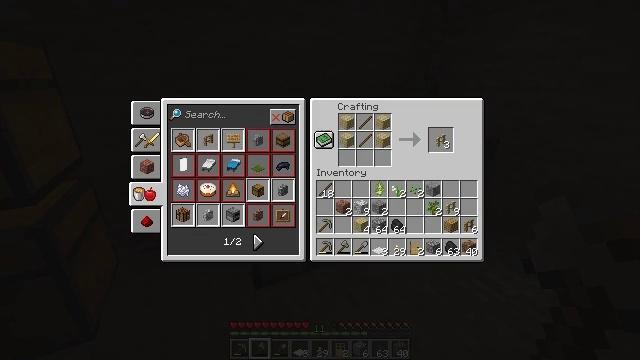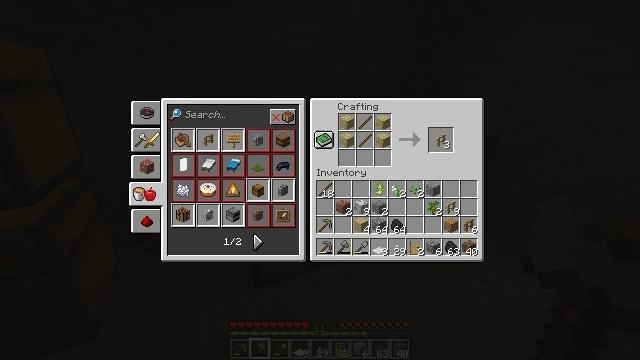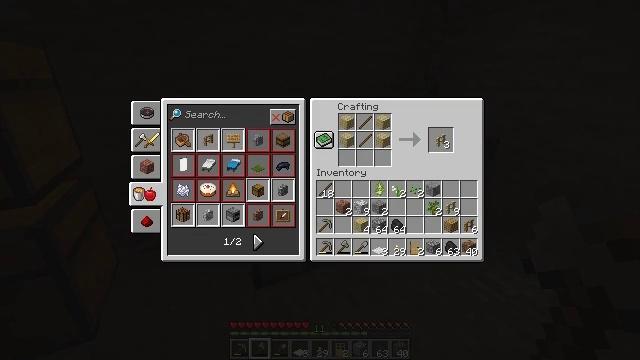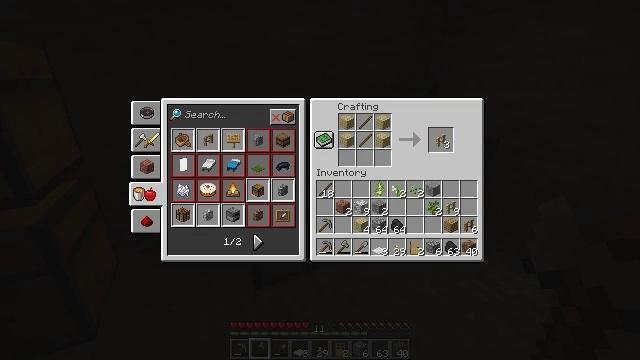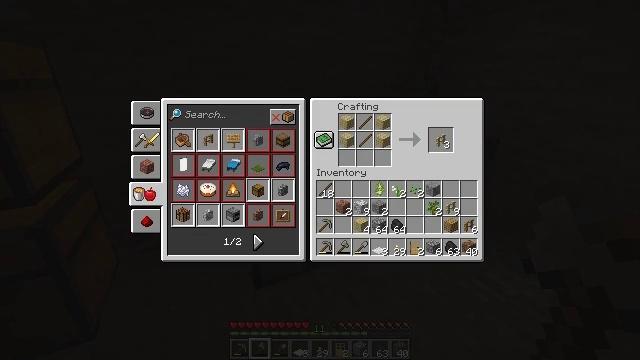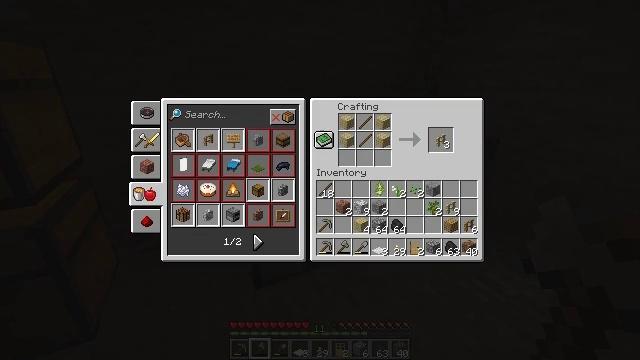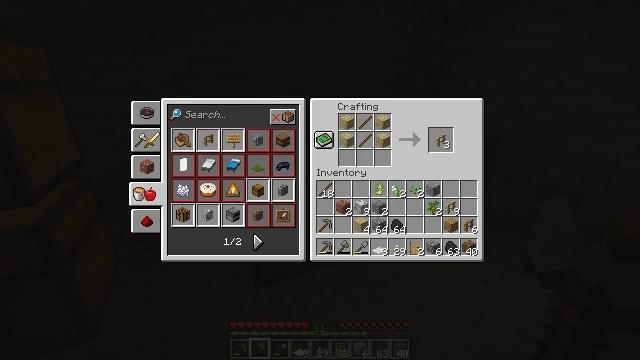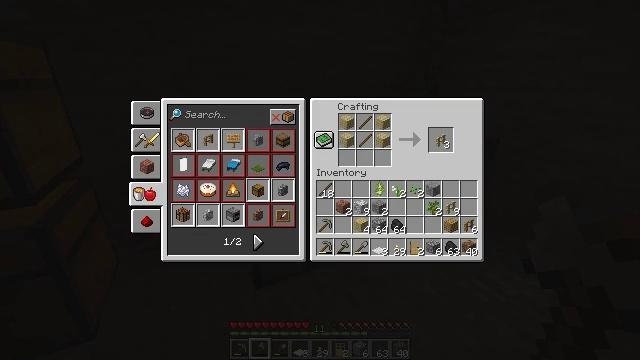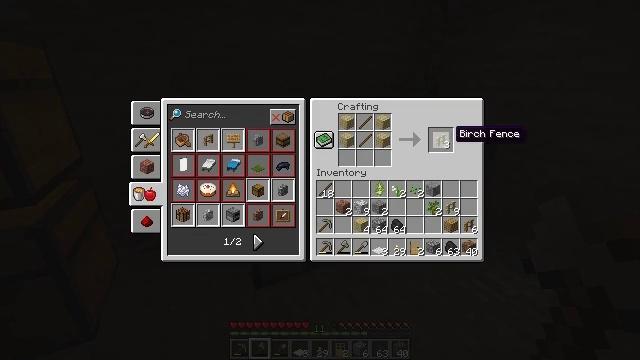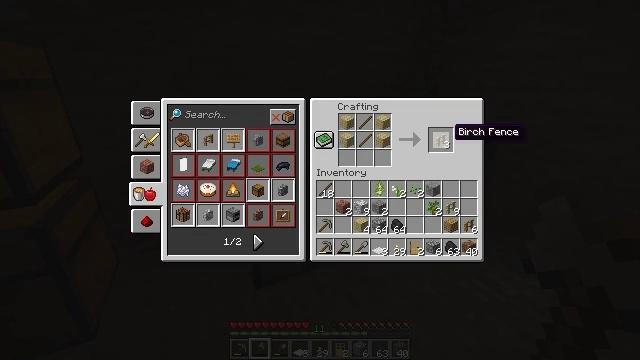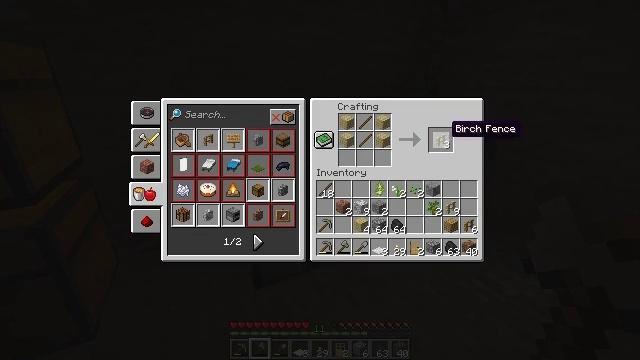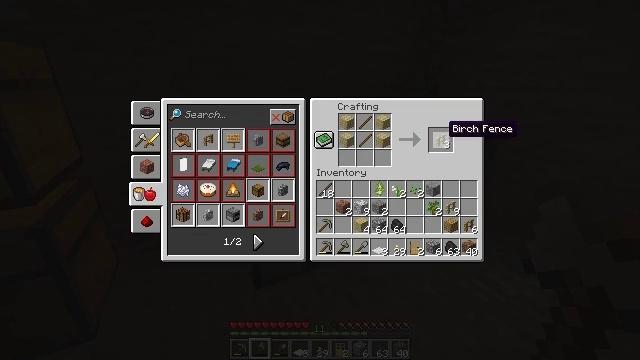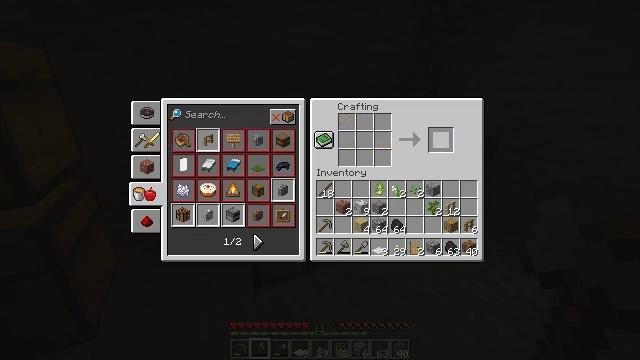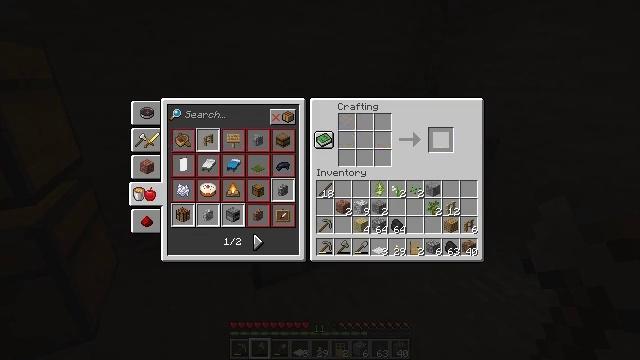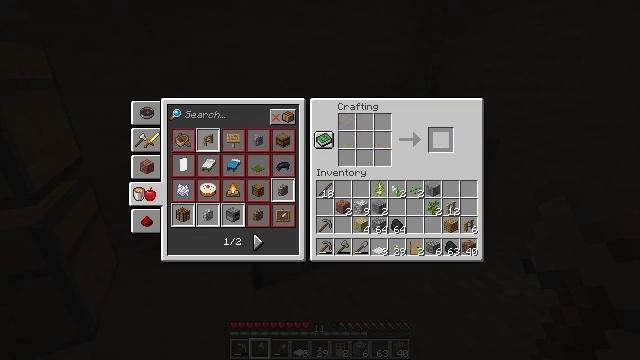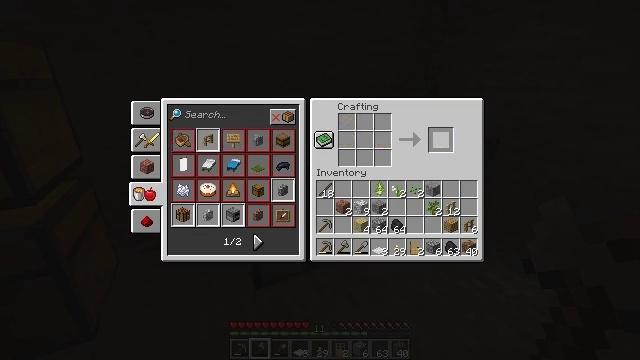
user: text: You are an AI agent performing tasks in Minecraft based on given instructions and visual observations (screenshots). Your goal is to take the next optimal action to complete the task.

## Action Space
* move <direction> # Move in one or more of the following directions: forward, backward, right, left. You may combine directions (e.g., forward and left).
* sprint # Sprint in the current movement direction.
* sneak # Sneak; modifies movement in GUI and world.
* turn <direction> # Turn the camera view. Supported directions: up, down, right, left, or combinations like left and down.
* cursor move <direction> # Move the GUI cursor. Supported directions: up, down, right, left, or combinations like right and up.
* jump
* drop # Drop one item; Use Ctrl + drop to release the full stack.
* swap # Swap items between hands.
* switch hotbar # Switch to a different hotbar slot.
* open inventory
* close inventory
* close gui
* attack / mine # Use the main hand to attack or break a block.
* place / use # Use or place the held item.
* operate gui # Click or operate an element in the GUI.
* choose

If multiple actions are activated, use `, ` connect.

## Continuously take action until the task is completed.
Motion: motion action
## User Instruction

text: Open your crafting table and produce a birch fence.
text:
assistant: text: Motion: cursor move right and down
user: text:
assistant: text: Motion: no_op
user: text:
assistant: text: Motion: cursor move left
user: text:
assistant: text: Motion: sneak, cursor move left and up
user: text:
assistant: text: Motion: sneak, cursor move left and up
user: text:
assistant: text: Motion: sneak, cursor move left
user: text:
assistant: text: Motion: sneak
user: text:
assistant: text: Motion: sneak
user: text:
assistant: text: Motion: sneak
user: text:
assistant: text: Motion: sneak
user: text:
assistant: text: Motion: sneak
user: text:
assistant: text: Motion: sneak, choose
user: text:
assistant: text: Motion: sneak, choose
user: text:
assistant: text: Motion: sneak
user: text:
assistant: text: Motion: no_op
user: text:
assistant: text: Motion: no_op
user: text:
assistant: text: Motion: no_op